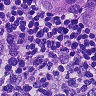
Metastatic tissue present: yes